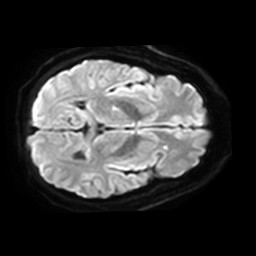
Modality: TRACE
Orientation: axial
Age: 37
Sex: male
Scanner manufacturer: philips
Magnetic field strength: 3 T
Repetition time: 3.743 s
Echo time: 0.05989 s